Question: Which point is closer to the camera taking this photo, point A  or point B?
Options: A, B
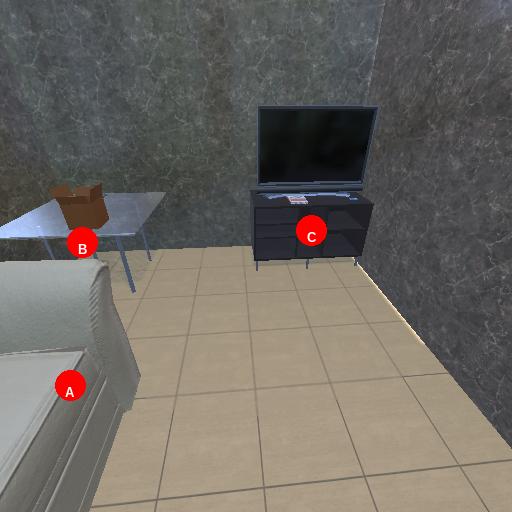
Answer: A